Question:
I basically want to make this in my application, so our technicians have an easier time installing our software. So far, I made a form with 4 text boxes: Server name, user name, password, and a combo-box to select a database. Everything was pretty easy until the database selection code. Microsoft's wizard is very efficient, there's no wait time when the database combo box is being filled. Here's the best i could come up with:
'''
Private Sub cmbDatabase_DropDown(ByVal sender As Object, ByVal e As System.EventArgs) Handles cmbDatabase.DropDown
Dim databaselist As New DataSet
Dim connection As SqlClient.SqlConnection
If txtServer.Text <> "" And txtLogin.Text <> "" And txtPassword.Text <> "" Then
Try
connection = New SqlClient.SqlConnection("Data Source=" + txtServer.Text + ";Initial Catalog=master;User ID=" + txtLogin.Text + ";Password=" + txtPassword.Text + ";Connect Timeout=5")
connection.Open()
Catch ex As Exception
End Try
If Not connection.State = ConnectionState.Closed Then
Dim command As New SqlClient.SqlDataAdapter("EXEC sp_databases", connection)
command.Fill(databaselist)
cmbDatabase.DataSource = databaselist.Tables(0)
cmbDatabase.DisplayMember = "DATABASE_NAME"
End If
End If
'''
That code gets the databases just fine, but obviously if an exception happens the whole screen locks up and it might take a while to recover depending on what the database error is. My question is, can I make mine just as cool/efficient as Microsoft's?
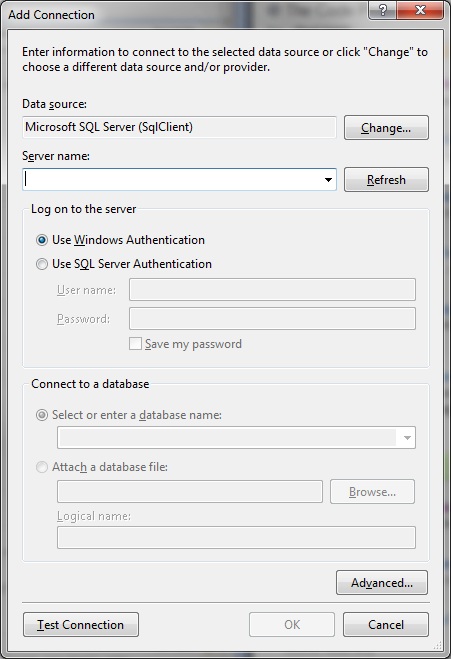
Answer: Sure you can. Microsoft just took some more time. All the tools they used are also at your disposal. Here are some clues:
1. Process as much of the database queries as you can on a Non-UI thread. For example, when using SqlDataSourceEnumerator to find all of the SQL instances on the network, put it in a thread, or even better use the TPL and make it a cancelable Task. Put as much work on a non-UI thread so it doesn't block. If it might be an operation that takes a while to return, display a dialog like "Searching" with a cancel button that cancels the Thread / Task.
2. Better error handling. Handle exceptions and decide if they are useful to the user, or not.
3. As far as getting databases, I'd stay away from a SqlDataAdapter and just use a reader. A Data Adapter is pretty heavyweight for such little information.